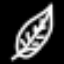
Label: leaf